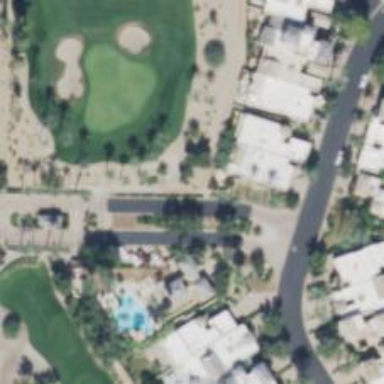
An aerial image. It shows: Path for both roads and golfers.